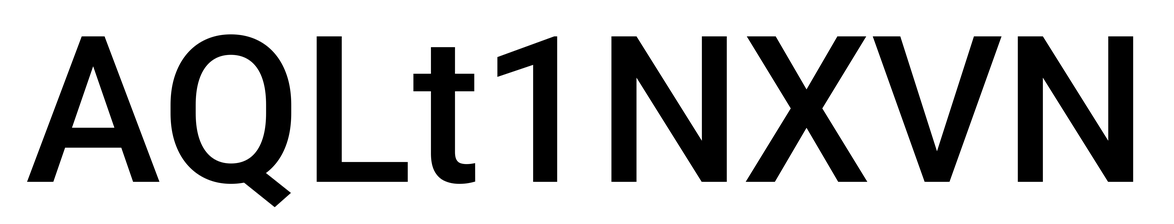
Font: Roboto_Medium